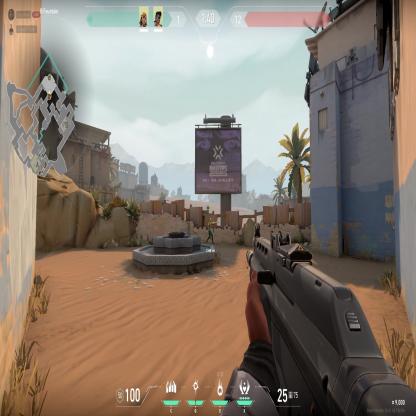
Label: teammate